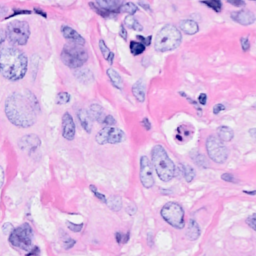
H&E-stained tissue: Breast